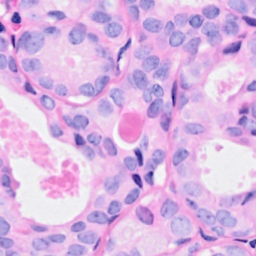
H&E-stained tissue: Breast